Question: I have two child divs and I want them to have the same linear gradient background, the top div is dynamic and it moves left, right and center, so I want to have the same background as bottom div.

'''
#pool-container {
width: 100%;
margin: 0 5px 0 5px;
display: flex;
flex-direction: column;
#side-step {
background: linear-gradient( 120deg, rgba(248, 201, 129, 1) 0%, rgba(227, 76, 145, 1) 100%);
}
#main-pool {
width: 100%;
background: linear-gradient( 120deg, rgba(248, 201, 129, 1) 0%, rgba(227, 76, 145, 1) 100%);
}
<div id="pool-container">
<div id="side-step"></div>
<div id="main-pool"></div>
</div>
'''
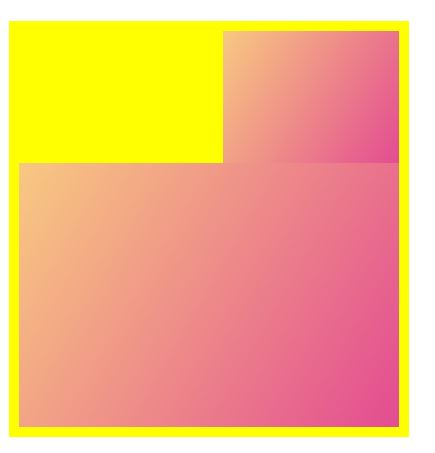
Answer: Here is a trick using pseudo element. The idea is to make both pseudo element relative to the main container (not to each element) and there you apply the gradient. Then we use 'clip-path' to clip the pseudo element so they only show inside their element:
'''
#pool-container {
padding: 20px;
width: 200px;
margin: 0 5px 0 5px;
display: flex;
flex-direction: column;
background: green;
position:relative;
}
#side-step {
height:50px;
width:50px;
transition:1s all;
}
#pool-container:hover #side-step{
margin-left:150px;
}
#side-step,
#main-pool {
clip-path:polygon(0 0,100% 0,100% 100%,0 100%);
}
#side-step::before,
#main-pool::before {
content:"";
position:absolute;
top:0;
left:0;
right:0;
bottom:0;
background: linear-gradient( 120deg, rgba(248, 201, 129, 1) 0%, rgba(227, 76, 145, 1) 100%);
}
#main-pool {
width: 100%;
height:150px;
}
'''
'''
<div id="pool-container">
<div id="side-step"></div>
<div id="main-pool"></div>
</div>
'''